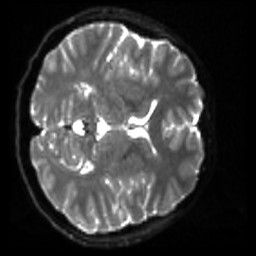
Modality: sbref
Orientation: axial
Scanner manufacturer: siemens
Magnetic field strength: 3 T
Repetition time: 4 s
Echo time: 0.0594 s